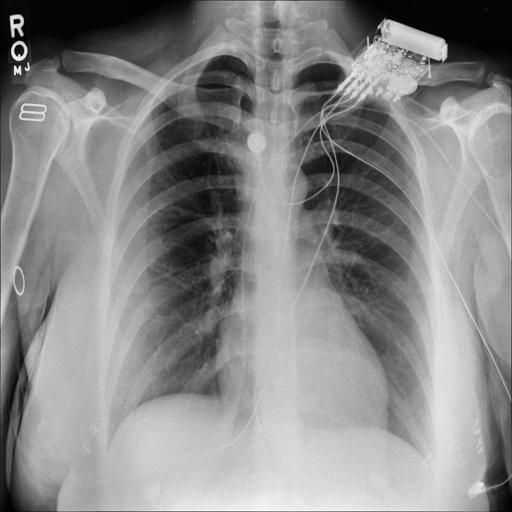
Finding: NORMAL